四年级 · 计数
观察统计图，再完成问题。

育才小学课外兴趣小组男、女生人数统计图 2019 年 10 月制

(1)上面的统计图一格代表( )人。从图上看出男生人数最多的是( )小组，女生人数最少的是( )小组，(）小组的总人数最多。

(2)通过计算，三个兴趣小组的总人数有( )人，男生人数比女生人数多( )人。数学小组再增加( )人就和科技小组的人数一样多。
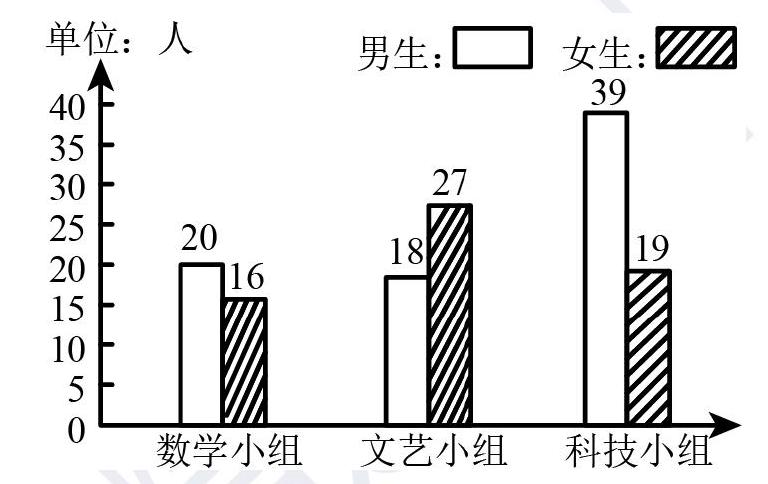
答案: 解(1) 5 科技 数学 科技

(2) $139 \quad 15 \quad 22$

【分析】（1）根据统计图纵轴上数据回答即可;

对比三个兴趣小组即可得出男生最多的小组;

对比三个兴趣小组即可得出女生最少的小组;

统计三个兴趣小组男生和女生的人数，数据大的人数多。

（2）把三个兴趣小组的男生女生人数相加即可解答;

把三个兴趣小组的男生人数相加减去三个小组女生人数，可以计算男生人数比女生人数多多少人

分别统计数学和科技小组男生和女生总人数，用科技人数减数学人数，即可解答。

【详解】(1) (1) 一格代表 5 人。

(2) $39>20>18$ ，男生人数最多的是科技小组。
(3) $27>19>16$ ，女生人数最少的是数学小组。

(4) $20+16=36$ (人)

$18+27=45$ (人)

$39+19=58$ (人)

$58>45>36$ ，科技小组的总人数最多。

(2) (1) $(20+16)+(18+27)+(39+19)$

$=36+45+58$

$=81+58$

$=139$ (人)

所以，三个兴趣小组的总人数有 139 人。

(2) $20+18+39$

$=38+39$

$=77$ (人)

$16+27+19$

$=43+19$

$=62$ (人)

$77-62=15$ (人)

所以，男生人数比女生人数多 15 人。

(3) $20+16=36$ (人)

$39+19=58$ (人)

$58-36=22$ (人)

所以，数学小组再增加 22 人就和科技小组的人数一样多。

【点睛】本题主要考查复式条形统计图的应用。